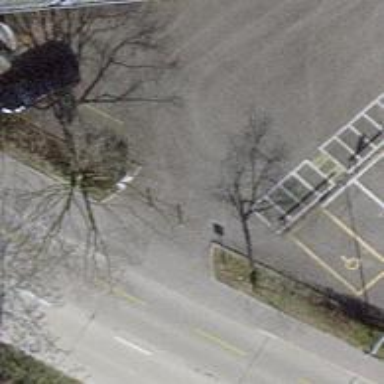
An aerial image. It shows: Asphalt parking aisle designated as service road.